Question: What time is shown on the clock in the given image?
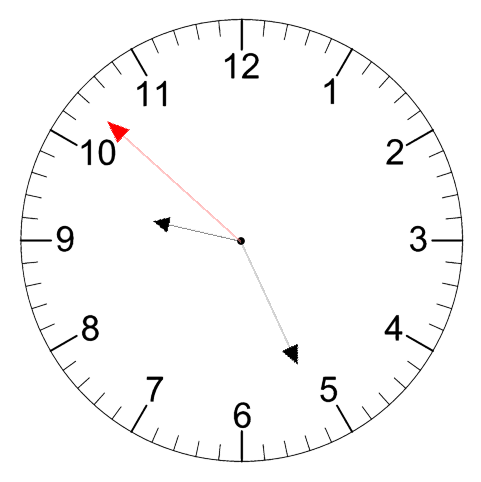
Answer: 09:25:52